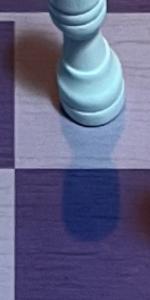
Label: Empty